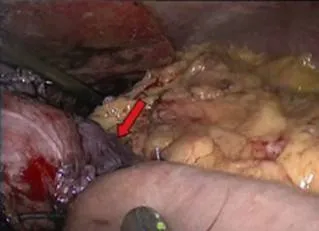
Gastrojejunal anastomosis - first surgery: RYGB, it seems to be a little ischemic area at the gastric pouch which was covered with omentum.
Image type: medical_photograph (other_medical_photograph)